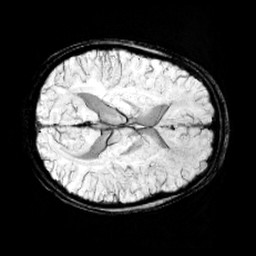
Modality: minIP
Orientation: axial
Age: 11
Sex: female
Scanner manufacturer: siemens
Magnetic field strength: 3 T
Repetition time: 0.027 s
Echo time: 0.02 s